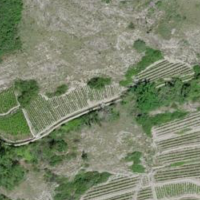
EUNIS habitat code: 40
Species observed at this site:
Euphorbia cyparissias